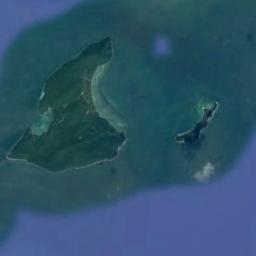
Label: island